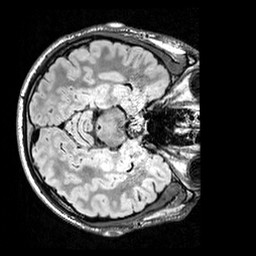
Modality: FLAIR
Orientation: axial
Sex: male
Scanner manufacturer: siemens
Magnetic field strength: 3 T
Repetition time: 5 s
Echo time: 0.395 s